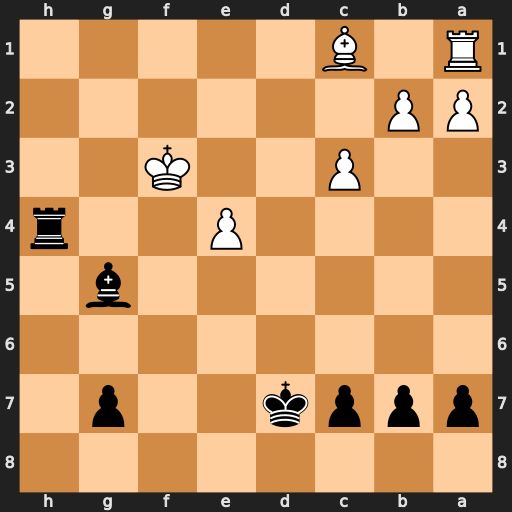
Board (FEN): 8/pppk2p1/8/6b1/4P2r/2P2K2/PP6/R1B5
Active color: b
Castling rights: -
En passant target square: -
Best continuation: Rh1 Bxg5 Rxa1